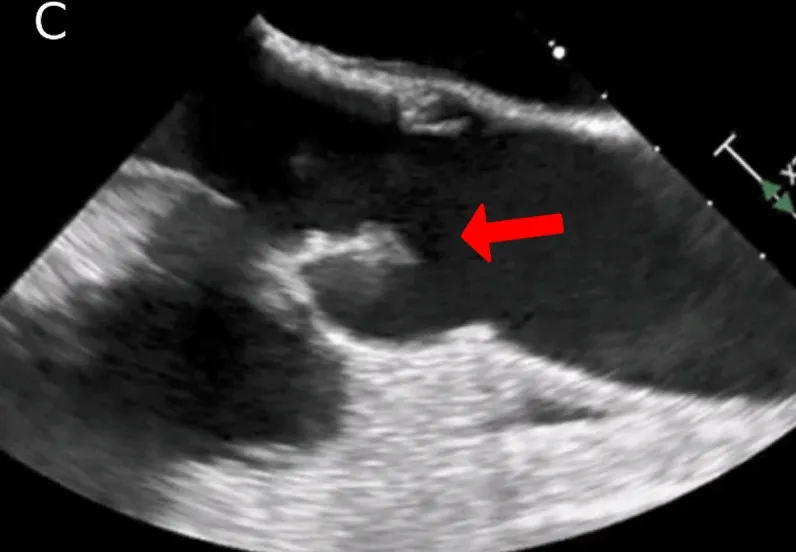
(C) TEE with long axis view of the aortic valve showing thickened leaflet tips (arrow).
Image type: radiology (ultrasound)